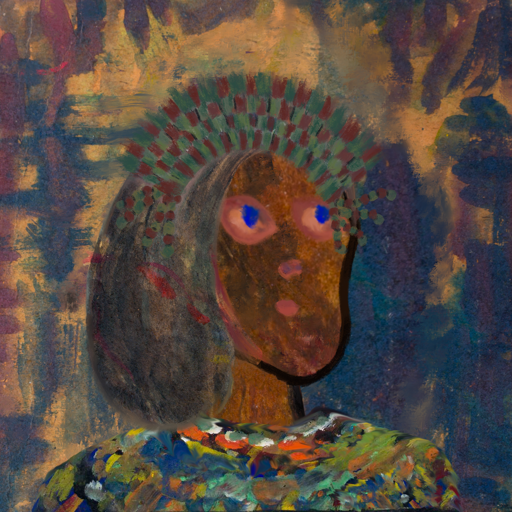
Background: InTheSun, Head And Neck Side: Mosgoul, Face Side: Mother_And_Son_Mother, Bust: An_Impression, Hair Side: Gypsy_Mother, Head Accessory: After_Raid_Crown, Second Necklace: Blank, Necklace: Blank, Baby: Blank